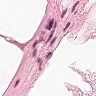
Metastatic tissue present: no